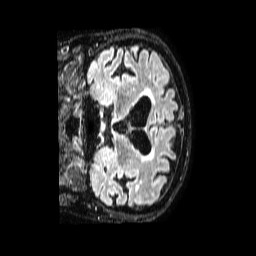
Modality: FLAIR
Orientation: coronal
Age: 75
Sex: male
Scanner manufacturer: philips
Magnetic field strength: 1.5 T
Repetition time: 4.8 s
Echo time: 0.3 s